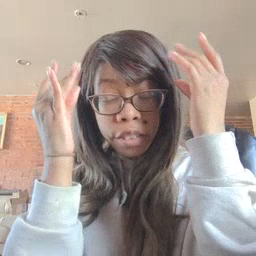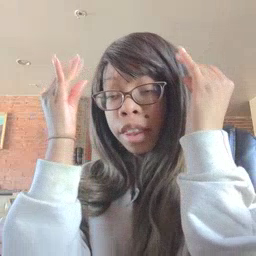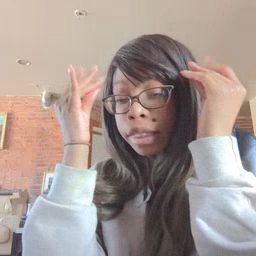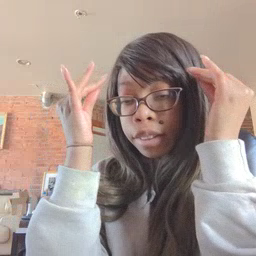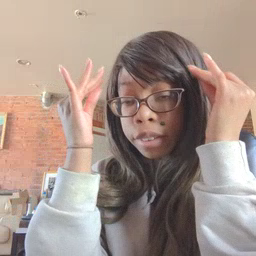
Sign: think